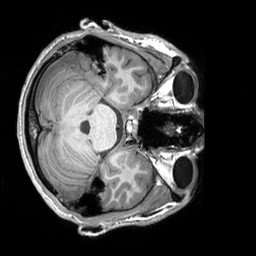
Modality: T1w
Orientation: axial
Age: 23
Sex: male
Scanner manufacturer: siemens
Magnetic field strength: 3 T
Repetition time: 2.3 s
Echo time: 0.00303 s